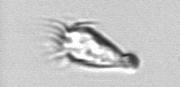
Label: Paratontonia_gracillima